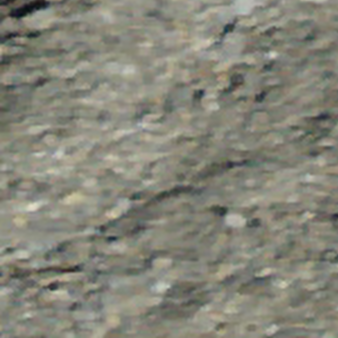
Label: other